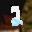
Label: 2